Field crop: tomato
Growth stage: 1
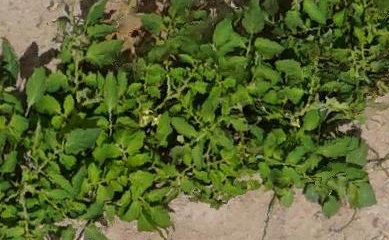
Species: tomato